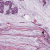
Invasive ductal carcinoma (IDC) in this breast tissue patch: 1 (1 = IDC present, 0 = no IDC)